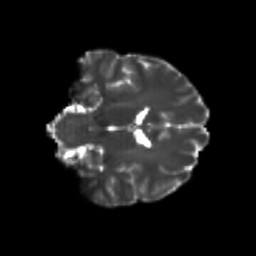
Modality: T2w
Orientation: coronal
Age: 18
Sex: male
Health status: healthy
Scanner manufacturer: philips
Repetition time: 7.393 s
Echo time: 0.08599 s